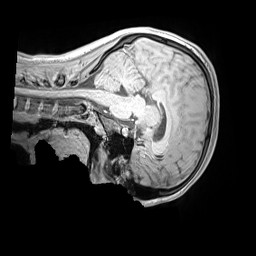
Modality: MP2RAGE
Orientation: sagittal
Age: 13
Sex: female
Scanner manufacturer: siemens
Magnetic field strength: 3 T
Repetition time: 4 s
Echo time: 0.00303 s